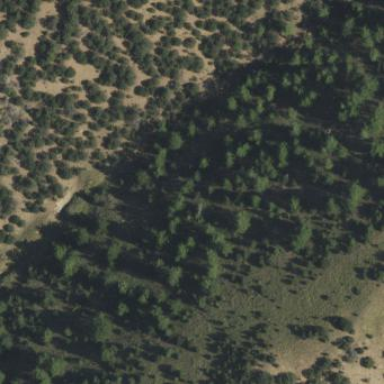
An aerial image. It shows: Evergreen woodland featuring needle-leaved trees.